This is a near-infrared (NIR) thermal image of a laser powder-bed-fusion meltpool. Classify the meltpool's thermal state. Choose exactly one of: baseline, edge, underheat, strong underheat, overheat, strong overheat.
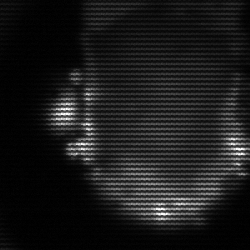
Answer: baseline